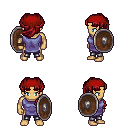
a pixel art fantasy rpg character, male body template, human, tanned skin, chain tabard jacket, metal pants, brunette princess hairstyle, red bandana, shield, four views (front, back, left, right), 2x2 character sprite sheet, small pixel art, hard edges, no anti-aliasing